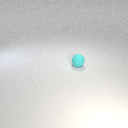
small cyan rubber sphere